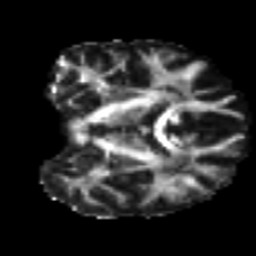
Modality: FA
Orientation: coronal
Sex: male
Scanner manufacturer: ge
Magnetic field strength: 3 T
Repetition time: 7 s
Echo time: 0.08 s